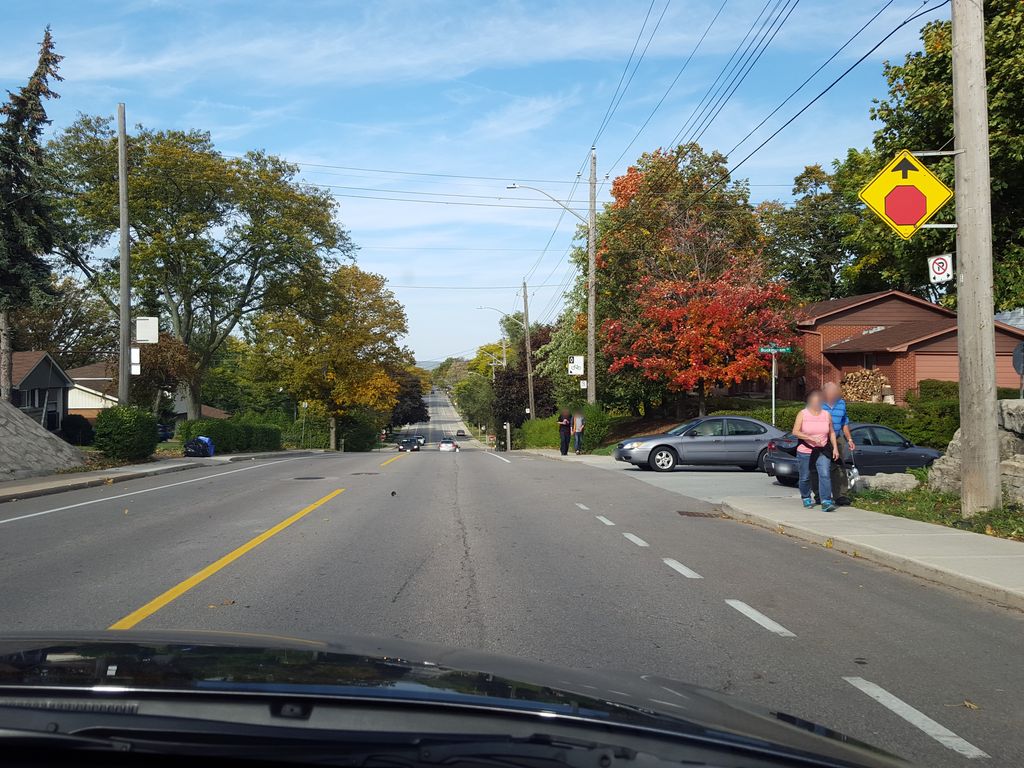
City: hamilton